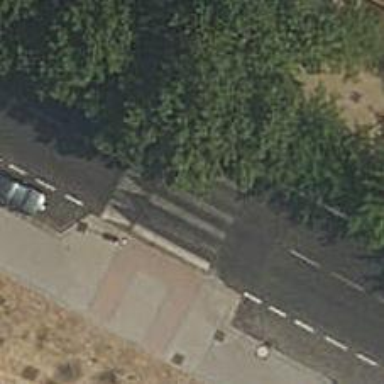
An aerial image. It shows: Zebra crossing with traffic calming table.